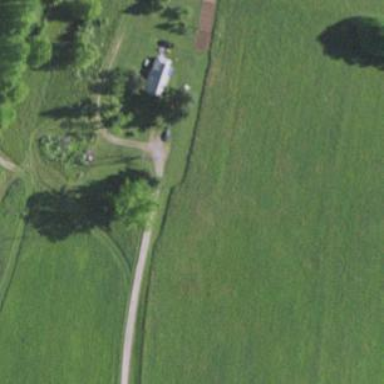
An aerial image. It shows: Driveway.